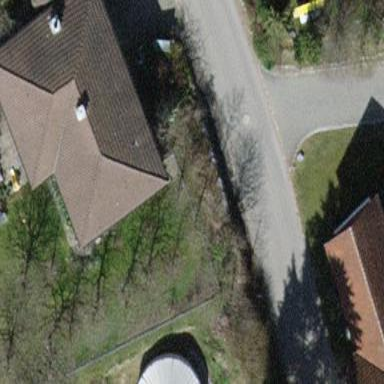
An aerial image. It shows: Detached building with hipped roof.